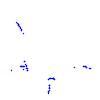
Particle: pion